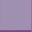
Piece: xx